Question: I am trying to implement a contact form for my website, but when I submit the form, there is no email that comes to my email address. Validation works fine.
Here is the PHP file:
'''
<?php
if(isset($_POST['email'])){
$email_to = "you@yourdomain.com";
$email_subject = "AHU Enquiry";
function died($error){
echo "We are very sorry, but there are error(s) found with the form you submitted.";
echo "These error(s) appear below.<br/><br/>";
echo $error."<br/><br/>";
echo "Please go back and fix these error(s).<br/><br/>";
die();
}
if(!isset($_POST['first_name'])||
!isset($_POST['last_name'])||
!isset($_POST['email'])||
!isset($_POST['telephone'])||
!isset($_POST['comments'])){
died('We are sorry, but there appears to be a problem with the form you submitted.');
}
$first_name = $_POST['first_name'];
$last_name = $_POST['last_name'];
$email_from = $_POST['email'];
$telephone = $_POST['telephone'];
$comments = $_POST['comments'];
$error_message = "";
$email_exp = '/^[A-Za-z0-9._%-]+@[A-Za-z0-9.-]+\.[A-Za-z]{2,4}$/';
if(!preg_match($email_exp, $email_from)){
$error_message .= 'The Email address you entered does not appear to be valid.<br/>';
}
$string_exp = "/^[A-Za-z .'-]+$/";
if(!preg_match($string_exp, $first_name)){
$error_message .= 'The Firt Name you entered does not appear to be valid.<br/>';
}
if(!preg_match($string_exp, $last_name)){
$error_message .= 'The Last Name you entered does not appear to be valid.<br/>';
}
if(strlen($comments)<2){
$error_message .= 'The Comments you entered does not appear to be valid.<br/>';
}
if(strlen($error_message)>0){
died($error_message);
}
$email_message = "Form details below.
";
function clean_string($string){
$bad = array("content-type", "bcc:", "to:", "cc:", "href");
return str_replace($bad, "", $string);
}
$email_message .= "First Name: ".clean_string($first_name)."
";
$email_message .= "Last Name: ".clean_string($last_name)."
";
$email_message .= "Email: ".clean_string($email_from)."
";
$email_message .= "Telephone: ".clean_string($telephone)."
";
$email_message .= "Comments: ".clean_string($comments)."
";
$headers = 'From: $first_name $last_name<$email_from>
';
mail($email_to, $email_subject, $email_message, $headers);
?>
Thank you for contacting us. We will be in touch with you very soon.
<?php
}
?>
'''
Could somebody please point me in the right direction?
Here is the screenshot of the error.

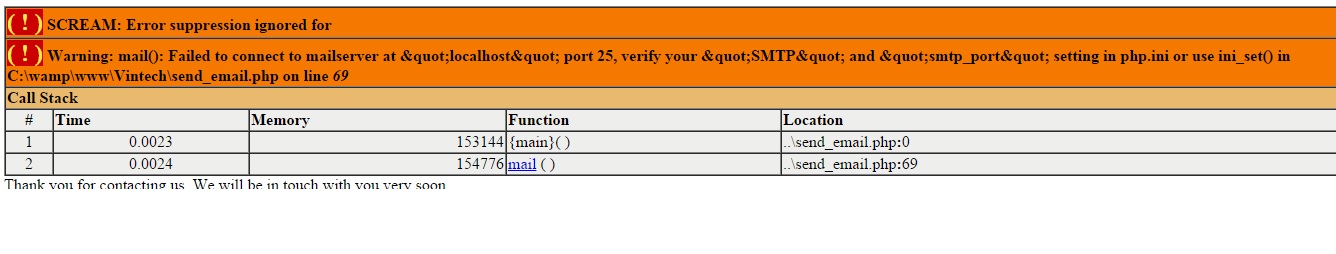
Answer: I did not set up a Mail Server. Every time you want the email to be sent after the contact form is submitted, you should have an outgoing (SMTP) mail server settings so that your email is actually sent to the desired email address. The easiest way to do this is by using <URL> function. Here is the sample code:
'''
require_once 'SwiftMailer/lib/swift_required.php';
if(isset($_POST['email'])){
$first_name = $_POST['first_name'];
$last_name = $_POST['last_name'];
$email_from = $_POST['email'];
$telephone = $_POST['telephone'];
$comments = $_POST['comments'];
$email_message = "Form details below.<br/><br/>";
$email_message .= "First Name: ".$first_name."<br/>";
$email_message .= "Last Name: ".$last_name."<br/>";
$email_message .= "Email: ".$email_from."<br/>";
$email_message .= "Telephone: ".$telephone."<br/>";
$email_message .= "Comments: ".$comments."<br/>";
ini_set('max_execution_time', 300);
$transport = Swift_SmtpTransport::newInstance('smtp.gmail.com', 465, 'ssl')
->setUsername('youremail@gmail.com')
->setPassword('yourpassword');
$mailer = Swift_Mailer::newInstance($transport);
$message = Swift_Message::newInstance('AHU Enquiry')
->setFrom(array('youremail@gmail.com'=>'Sales Enquiries'))
->setTo(array('youremail@gmail.com'=>'Lead Recipients'))
->setSubject('Enquiry')
->setBody($email_message, 'text/html');
$result = $mailer->send($message);
}
'''